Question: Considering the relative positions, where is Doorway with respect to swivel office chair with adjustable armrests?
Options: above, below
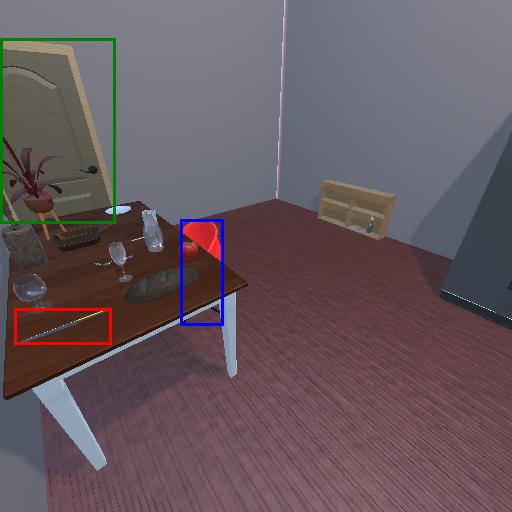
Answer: above